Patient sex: M
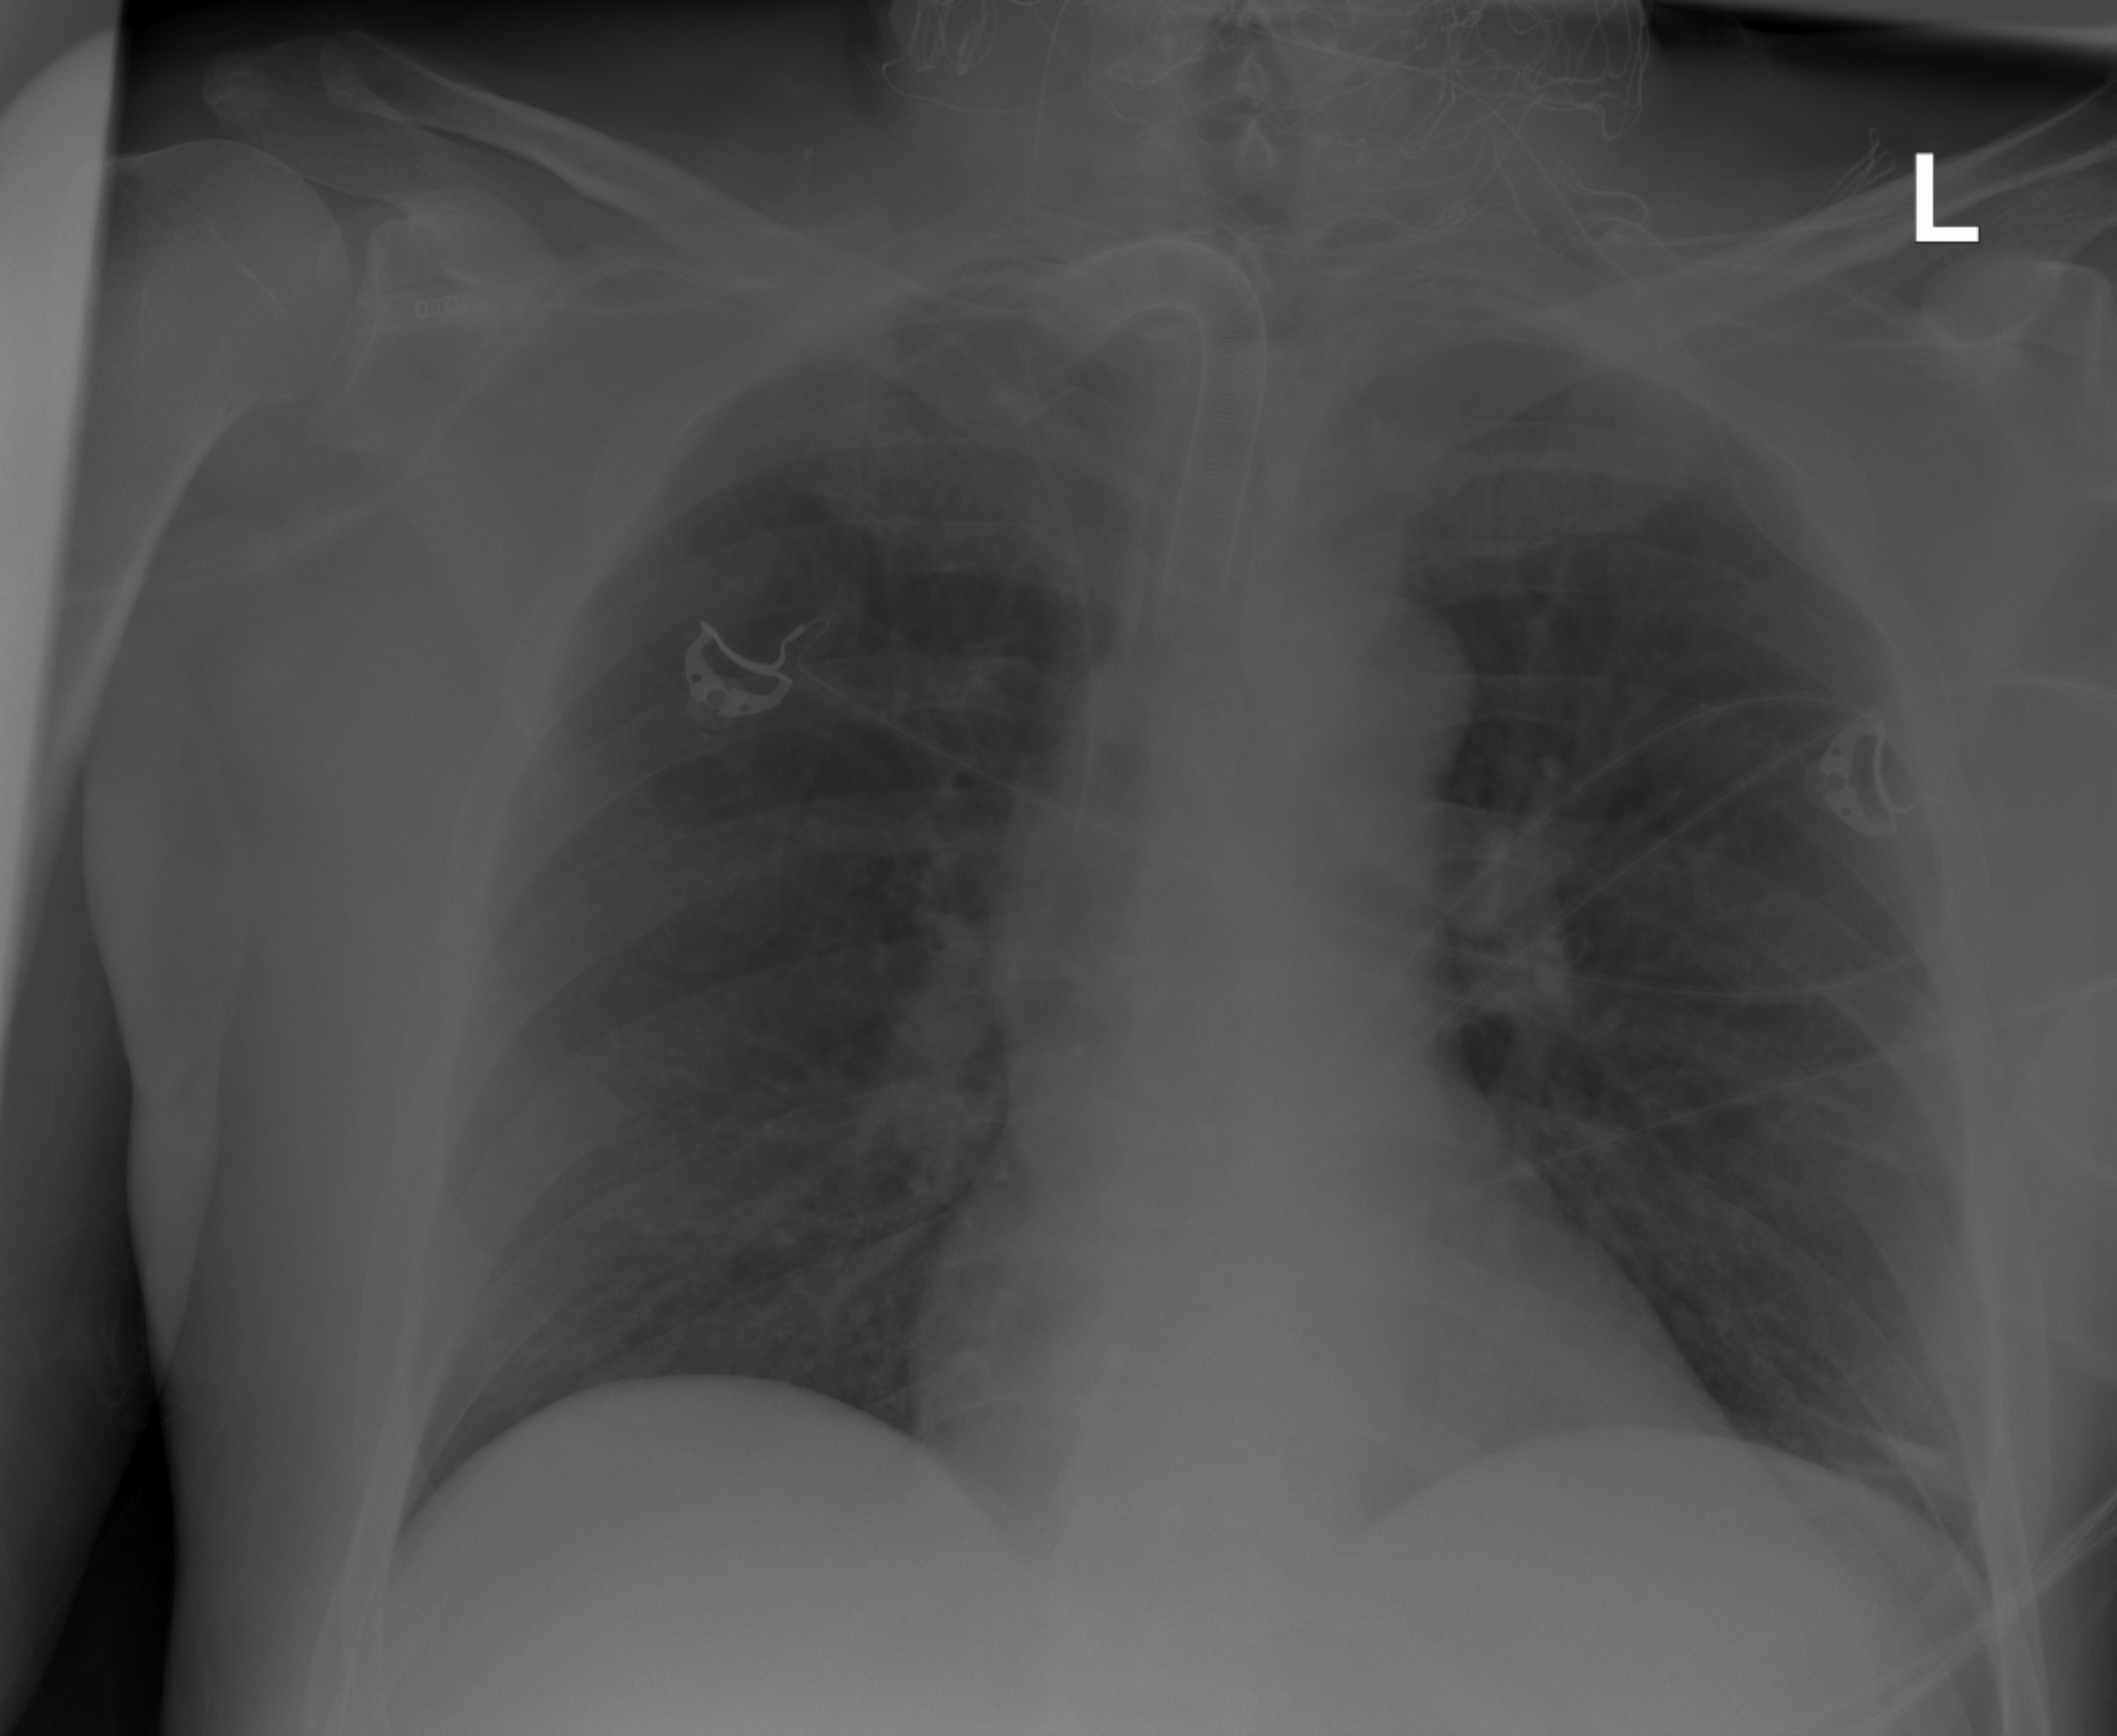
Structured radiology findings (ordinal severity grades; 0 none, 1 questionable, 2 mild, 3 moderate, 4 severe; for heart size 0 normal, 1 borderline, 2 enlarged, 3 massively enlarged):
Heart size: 0
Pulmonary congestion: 0
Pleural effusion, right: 0
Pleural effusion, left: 0
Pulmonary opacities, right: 0
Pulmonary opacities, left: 0
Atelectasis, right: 0
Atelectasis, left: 2